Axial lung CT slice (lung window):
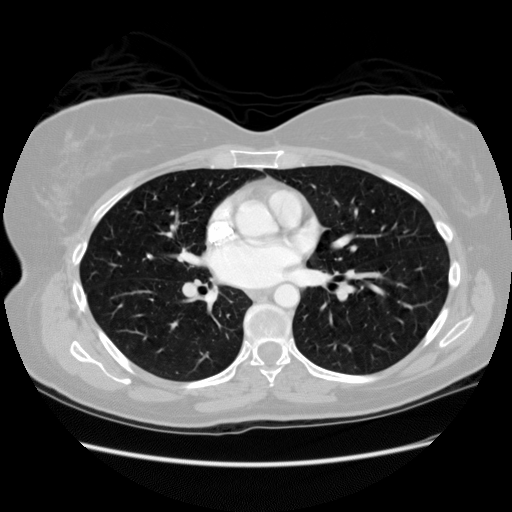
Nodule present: no